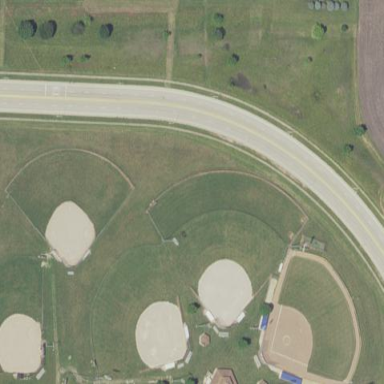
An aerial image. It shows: Baseball pitch for leisure land.